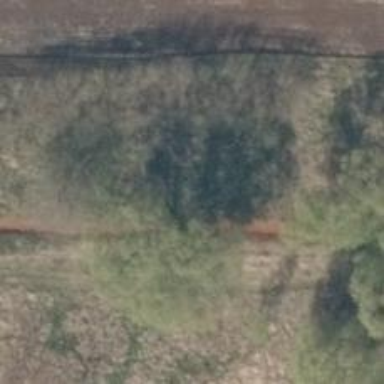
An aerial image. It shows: Deciduous broadleaved tree.